Question: Hi Stackoverflow people !
I'm implementing a Java RCP plugin for a project management tool, using SWT and close to a MVC logic.
I need to do a kind of in which milestones (some kind of deadline event in project management) can be drag and dropped.
I realized it using several SWT labels (basically, an array of 36 labels in a horizontal line, 3 per month of the year).
Here is a screenshot of the actual GUI:

The user will have to drag a milestone from the drag label (the (X) on the left), and drop it on the desired label/part of the month. Then, for now the only effect it has is to set the text field of the drop target label to (X).
I created 2 "Model" classes : a class Milestone (that will later be improved with others elements, such as informations about what has to be done at this date regarding of the project for example) and a class Square (square has to be linked with the drop labels).
The Square class features :
- - -
The Milestone class features :
- -
What I want is when a user drags and drops a milestone on a label, it updates the Milestone and the Square class, at least with the position information. I have difficulties to get the information .
The 36 labels are created in a 'for(;;)' loop, with some drag and drop listeners inside this loop.
---
here is my actual code :
'''
// Drag source label in order to create milestones by a Drag'n'Drop
// operation
final Label milestone_drag_label = new Label(compA, SWT.NONE);
milestone_drag_label.setText("(X)");
milestone_drag_label.setData("milestone", milestone);
// Setting up the Drag Listener for the milestone label
DragSource ds_ms_label = new DragSource(milestone_drag_label,
DND.DROP_MOVE);
ds_ms_label.setTransfer(new Transfer[] { TextTransfer.getInstance() });
ds_ms_label.addDragListener(new DragSourceAdapter() {
public void dragSetData(DragSourceEvent event) {
// event.data = milestone_drag_label.getText();
event.data = (Milestone) event.widget.getData("milestone");
from_ms_label = true;
}
});
// Display configuration for the labels (3 labels per months, so they're
// called
// third, as third of a month)
GridData gd_third = new GridData();
gd_third.grabExcessHorizontalSpace = true;
gd_third.widthHint = 15;
for (w = 0; w < 36; w++) {
final Label third = new Label(compA, SWT.BORDER);
third.setLayoutData(gd_third);
board[w] = third;
square[w] = new Square();
square[w].setId(w);
third.setData("square", square);
DropTarget dt = new DropTarget(board[w], DND.DROP_MOVE);
// DropTarget dt = new DropTarget(third, DND.DROP_MOVE);
dt.setTransfer(new Transfer[] { TextTransfer.getInstance() });
dt.addDropListener(new DropTargetAdapter() {
public void drop(DropTargetEvent event) {
if (event.data == null) {
event.detail = DND.DROP_NONE;
} else {
// third.setText((String) event.data);
Milestone milestone = (Milestone) event.data;
Square square = event.widget.getData("square");
milestone.setPositionId(square.getId());
printMilestone(milestone);
}
}
});
'''
The 'printMilestone()' method in the end just writes the attributes year and positionId in a .txt file.
I got an error at the line : 'Square square = event.widget.getData("square");'
so I added a cast : 'Square square = (Square) event.widget.getData("square");'
But when I run my RichClient app, I got this error :
> org.eclipse.swt.SWTException: Data does not have correct format for
type
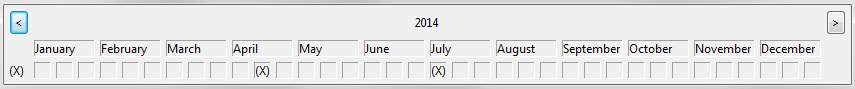
Answer: From what I understand: the user should be able to drag a label that serves as a drag source and drop it over one of the 36 labels which serve soley as drop targets. As a result a model element that is associated to the drop-target label should be updated.
All of the labels should have a drag-listener, no need for a drop-listener as they never serve as drop-targets.
All of the 36 labels should have assigned a drop-listener, they don't serve as a drag source, hence there is no need for a drag-listener.
To see how the basic drag-and-drop functionality works, I think <URL> will help.
To associate the labels with their respective model elements, you can either use a 'Map' or use 'setData()'
The code to create the label would look like this:
'''
Labe label = new Label( ... );
label.setData( "milesone", milestone );
label.addDragListener ( new DragSourceListener () {
@Override
public void dragSetData( DragSourceEvent event ) {
event.data = ( Milestone )event.widget.getData( "milestone" );
}
@Override
public void dragFinished( DragSourceEvent event ) {
// mark the milestone label as 'assigned' if desired
}
} );
'''
The code for each label would look like this:
'''
Label label = new Label( ... );
label.setData( "square", square );
label.addDropListener ( new DropTargetAdapter() {
@Override
public void drop( DropTargetEvent event ) {
if( event.data == null ) {
event.detail = DND.DROP_NONE;
} else {
Milestone milestone = ( Milestone )event.data;
Square square = event.widget.getData( "square" );
milestone.setPositionId( square.getId() ); // or whatever it takes to update the model
// update label text if necessary
}
}
'''
The above snippets use 'setData()' to associate model elements and widgets, the same would also work with 'Map's.
There are also <URL> that lets you follow the DnD mechanics for all widgets in great detail and experiment with different settings.